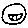
Label: smiley face